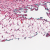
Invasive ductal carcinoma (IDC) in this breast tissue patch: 0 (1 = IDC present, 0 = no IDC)